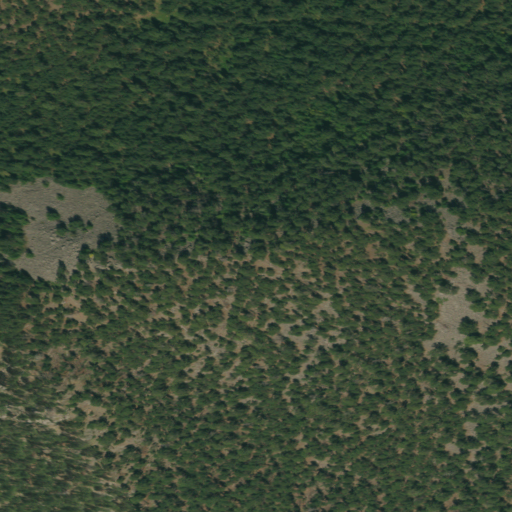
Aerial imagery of mountain in South Dakota named Hardesty Peak containing only evergreen forest